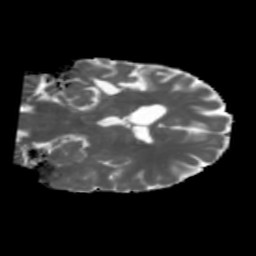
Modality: MD
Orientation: coronal
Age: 37
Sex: female
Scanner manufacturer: siemens
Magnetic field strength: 3 T
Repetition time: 5.47 s
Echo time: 0.0854 s